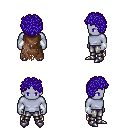
a pixel art fantasy rpg character, male body template, dark elf, purple skin, brown tattered cape, metal pants, blue curly afro hairstyle, white cloth bracers, metal boots, four views (front, back, left, right), 2x2 character sprite sheet, small pixel art, hard edges, no anti-aliasing